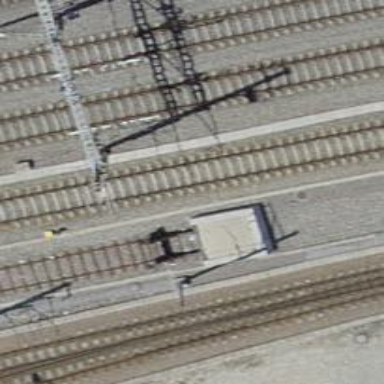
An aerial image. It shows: Railway buffer stop.